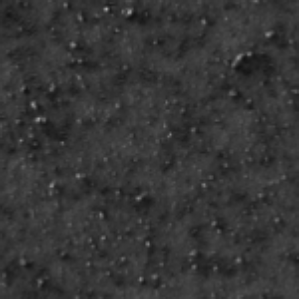
Label: frost